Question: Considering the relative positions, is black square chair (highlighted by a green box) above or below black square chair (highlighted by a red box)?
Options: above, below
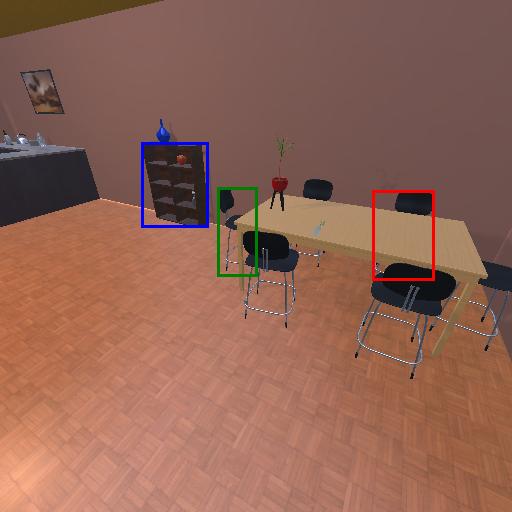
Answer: above